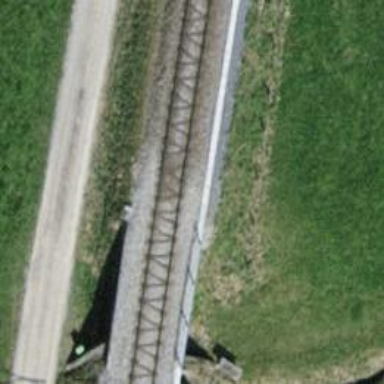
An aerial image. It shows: Railway bridge with electrified contact line. There is one track on the bridge.